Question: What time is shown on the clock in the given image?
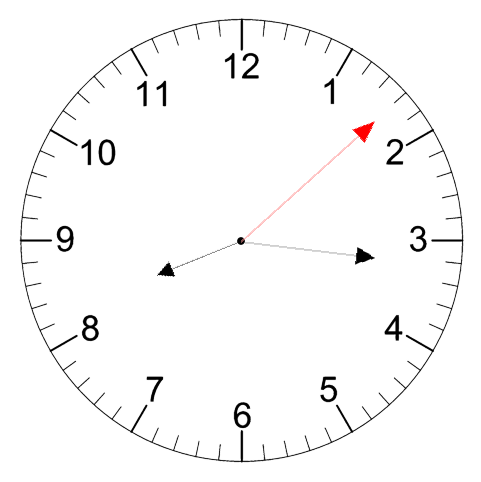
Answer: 08:16:08